Question: # Problem
Installed
- - - - <URL>
It displays e.g. 'physics', but not e.g. 'physics.addBody', as shown in this screenshot

Any ideas?
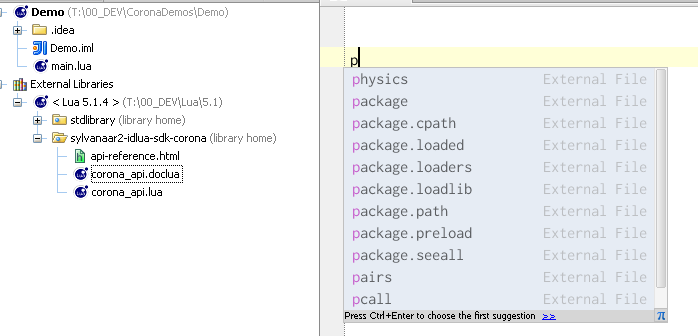
Answer: I've been having the same trouble. The only way I could get it to work is by splitting the API file into separate files and creating a module for each.
So you'd open up the corona_api.lua, and copy all of the physics functions into a new file called "physics" then inside this file you should do something like this;
'''
module "physics"
function addBody() end
function getGravity() end
function newJoint() end
function pause() end
and so on...
'''
you can find and replace the physics. at the start of the functions to make life easier.